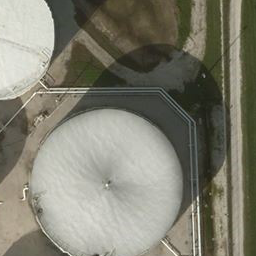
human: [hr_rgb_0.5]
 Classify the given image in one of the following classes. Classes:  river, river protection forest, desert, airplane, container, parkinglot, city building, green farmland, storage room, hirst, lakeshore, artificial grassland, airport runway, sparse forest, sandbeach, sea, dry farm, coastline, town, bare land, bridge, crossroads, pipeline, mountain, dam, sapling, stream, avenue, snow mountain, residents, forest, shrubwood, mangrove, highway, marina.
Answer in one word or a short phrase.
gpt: storage room